Field crop: tomato
Growth stage: 1
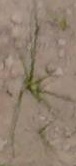
Species: cyperus